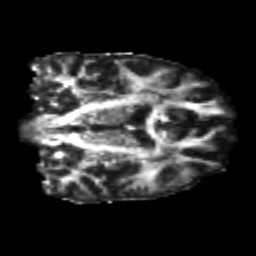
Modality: FA
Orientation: coronal
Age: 25
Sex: male
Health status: healthy
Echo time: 0.074 s